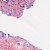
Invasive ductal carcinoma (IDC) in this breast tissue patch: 1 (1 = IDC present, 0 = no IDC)